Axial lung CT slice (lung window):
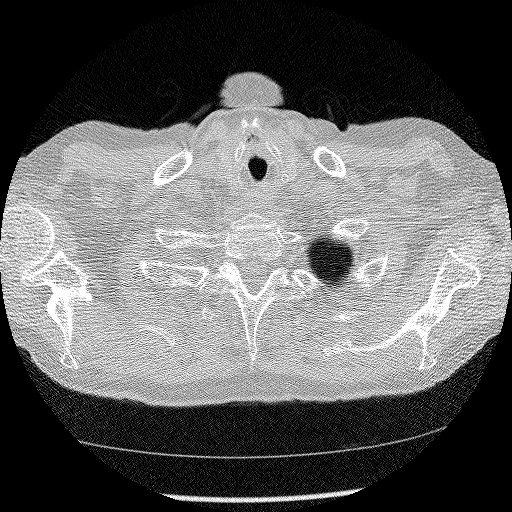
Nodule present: no